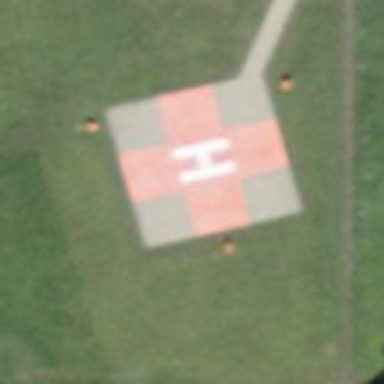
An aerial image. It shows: Image of helipad at airport.